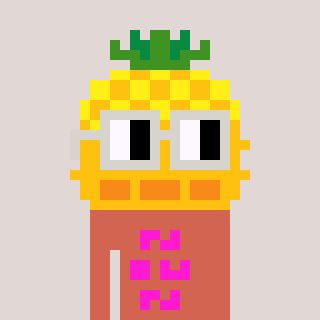
a pixel art character with square light gray glasses, a pineapple-shaped head and a peachy-colored body on a warm background